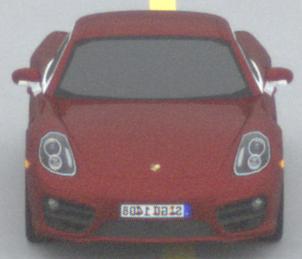
Make: Porsche
Model: Cayman
Detailed model: Cayman (981C)
Model produced from: 2013/03
Model produced until: 2014/04
Doors: 2
Color: red
Road condition: dry road
Daytime: midday
Contrast: low contrast